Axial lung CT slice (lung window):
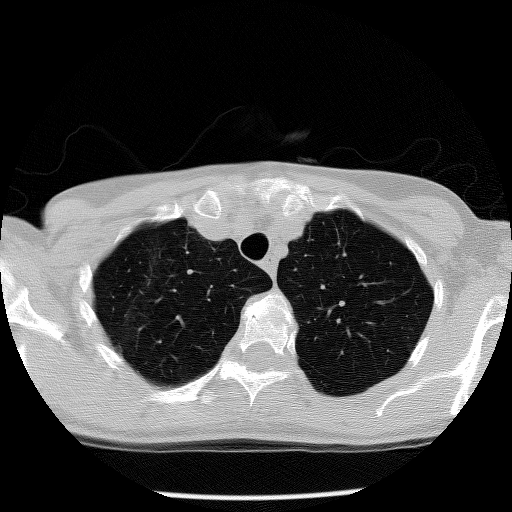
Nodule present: no